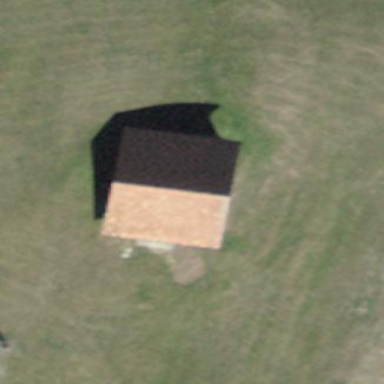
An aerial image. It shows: Rural barn.